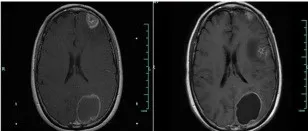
Tumor lesions detected at various times. Tumor lesions in the brain before and after EP therapy (B).
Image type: radiology (mri)